Interaction volume radius: 5 \u00c5
Interaction volume height: 25 \u00c5
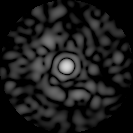
Disorder parameter: 0.8094